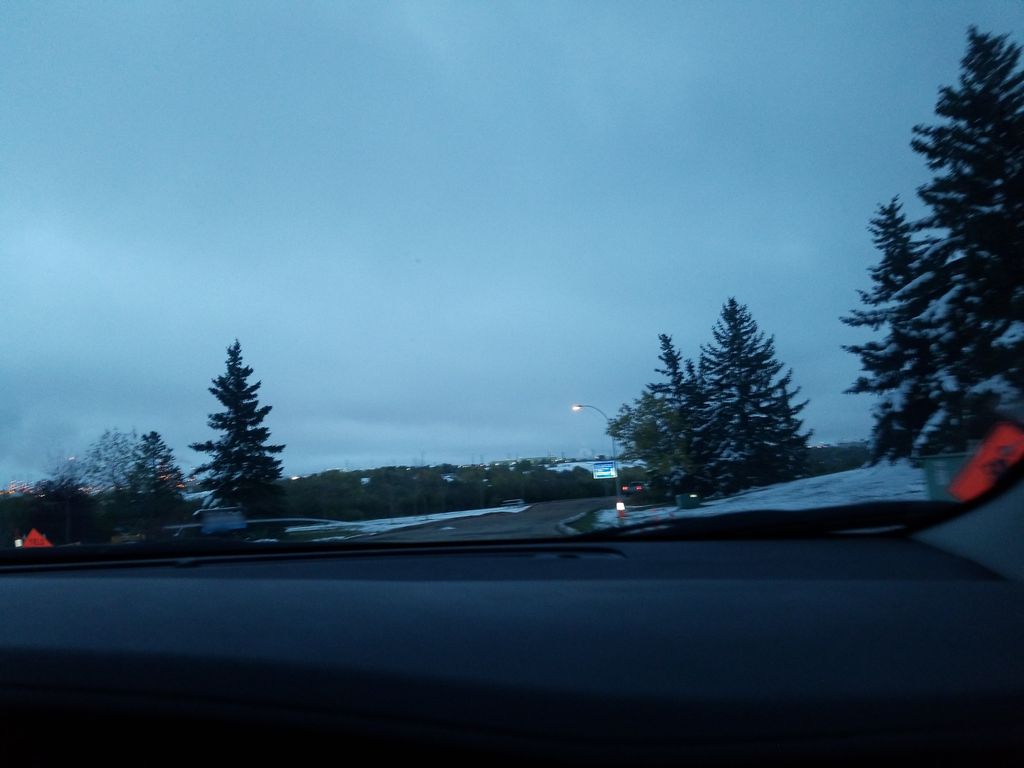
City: edmonton